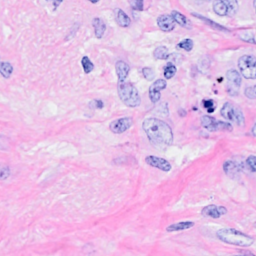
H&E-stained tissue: Breast